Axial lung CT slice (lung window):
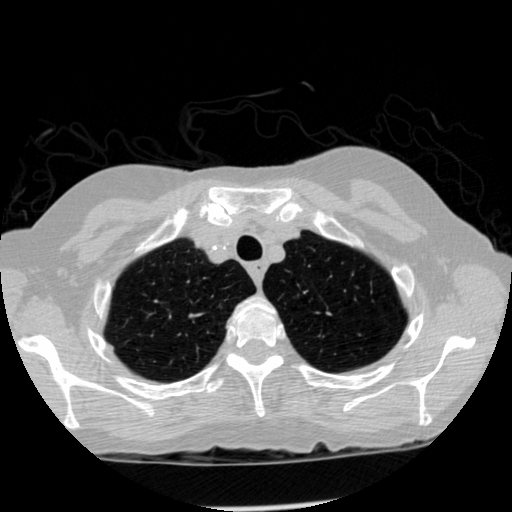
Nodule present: no